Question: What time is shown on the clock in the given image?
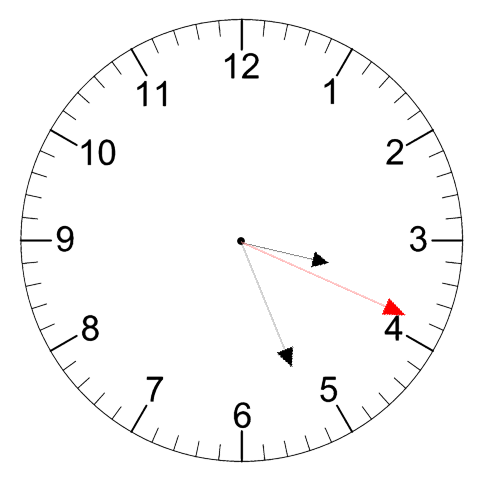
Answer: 03:26:19